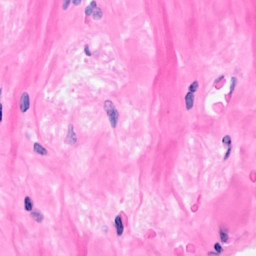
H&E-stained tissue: Breast